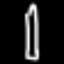
Label: pencil